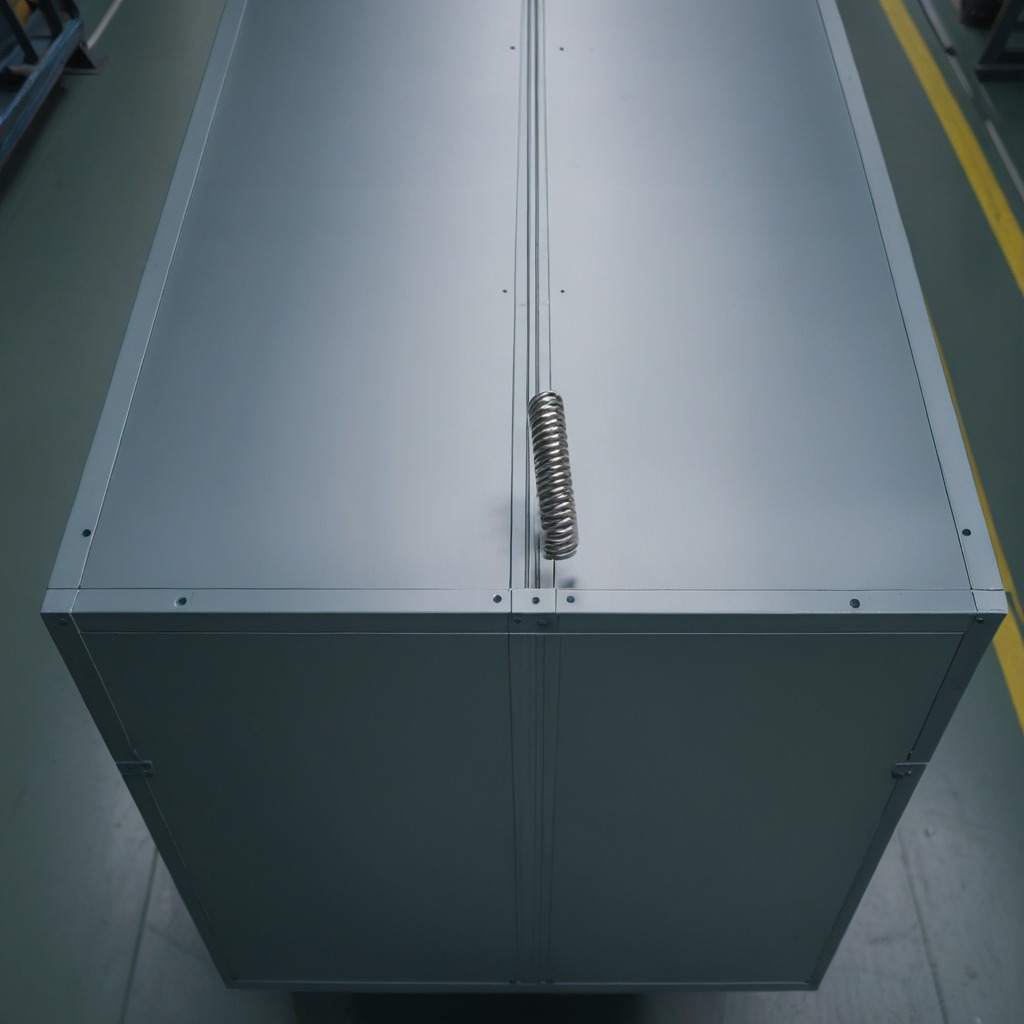
A coiled metal spring lies on the toolbox surface.